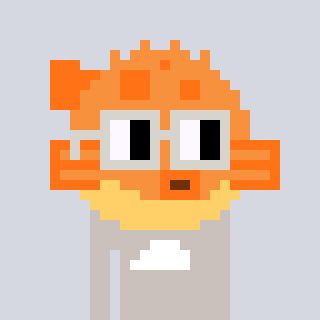
a pixel art character with square light gray glasses, a pufferfish-shaped head and a foggrey-colored body on a cool background